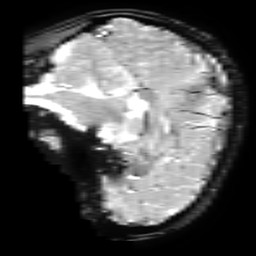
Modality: T2starw
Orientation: sagittal
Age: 19
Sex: male
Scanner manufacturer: ge
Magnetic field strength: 3 T
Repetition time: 0.65 s
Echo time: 0.02 s